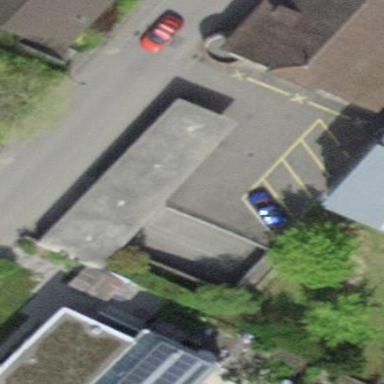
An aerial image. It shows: Garage building.